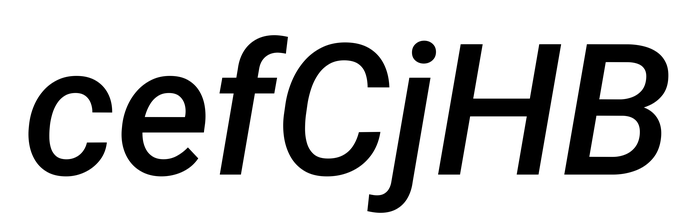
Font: Roboto-Italic_Medium_Italic